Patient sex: M
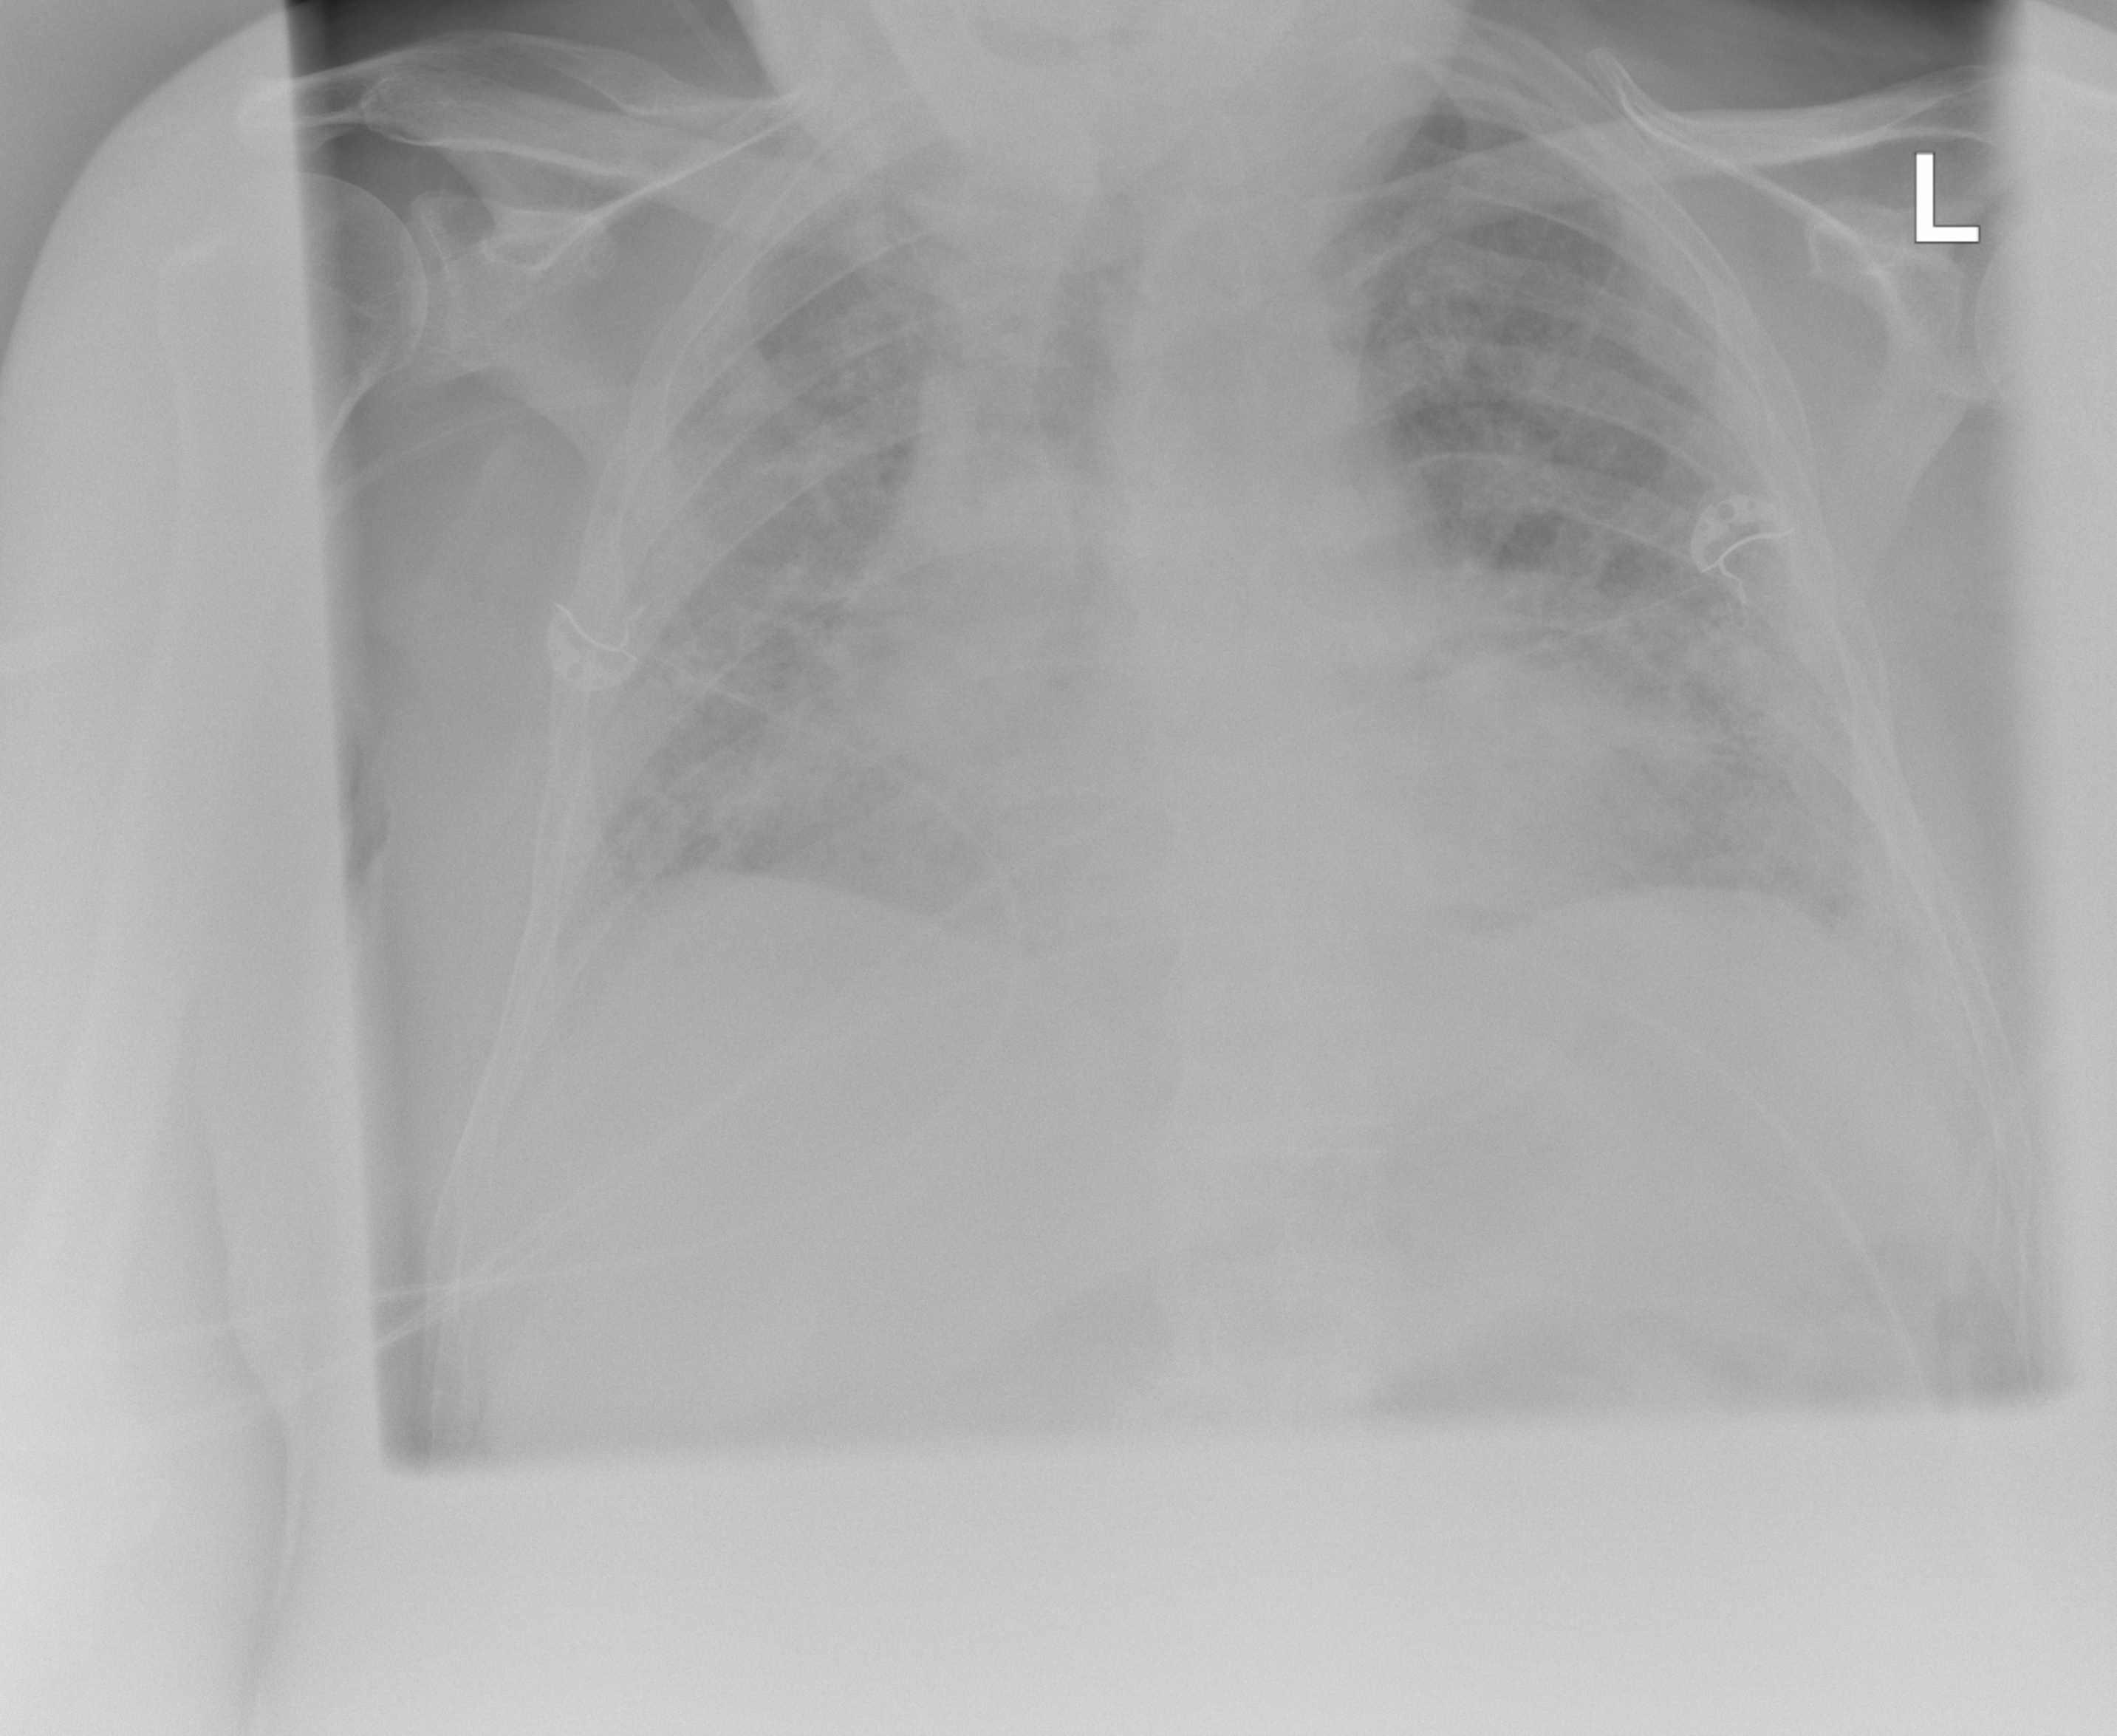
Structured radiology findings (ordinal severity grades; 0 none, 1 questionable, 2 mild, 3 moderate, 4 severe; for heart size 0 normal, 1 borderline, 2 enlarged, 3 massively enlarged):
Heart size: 1
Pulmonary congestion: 2
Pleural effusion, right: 1
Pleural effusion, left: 1
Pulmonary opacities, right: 2
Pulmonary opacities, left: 2
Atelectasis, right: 2
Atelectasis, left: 2